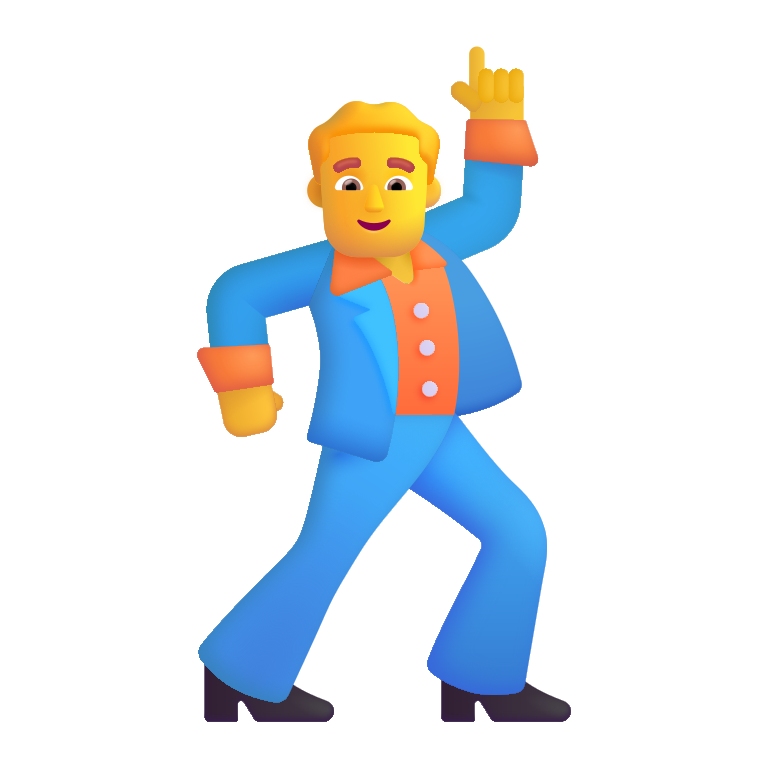
man dancing color default